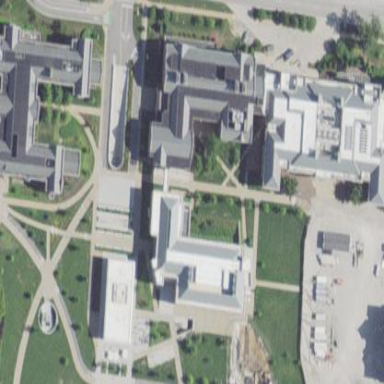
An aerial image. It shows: University building.